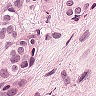
Metastatic tissue present: yes